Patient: sex F, age 49
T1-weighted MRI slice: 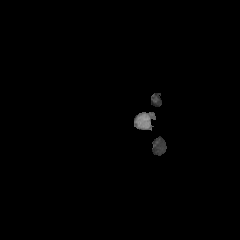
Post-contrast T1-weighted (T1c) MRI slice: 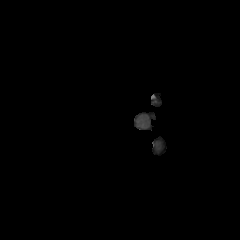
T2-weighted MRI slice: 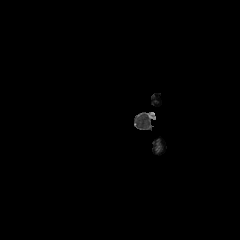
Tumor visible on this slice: no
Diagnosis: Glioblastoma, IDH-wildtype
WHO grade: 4